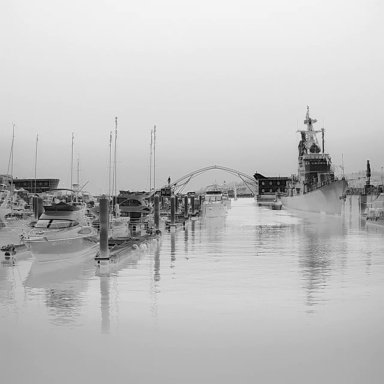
There are seven objects shown in the infrared image, including a container_ship, a warship, three canoes, and two sailboats.